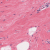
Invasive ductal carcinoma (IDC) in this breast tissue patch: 0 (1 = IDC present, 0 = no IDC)